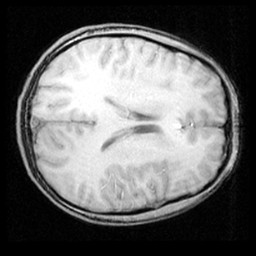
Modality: inplaneT1
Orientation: axial
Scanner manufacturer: ge
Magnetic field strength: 3 T
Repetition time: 0.3 s
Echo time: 0.003408 s